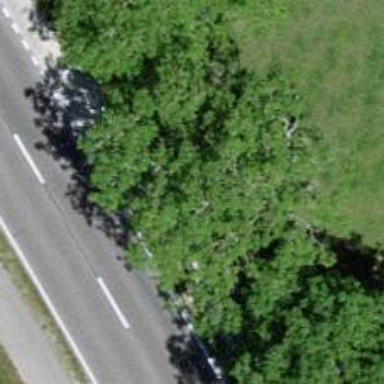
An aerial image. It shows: Bus stop along the road.